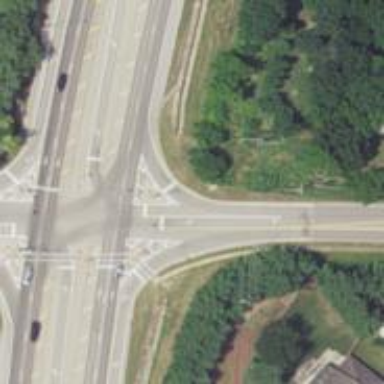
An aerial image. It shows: Solid lane divider road marking.